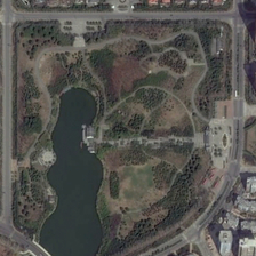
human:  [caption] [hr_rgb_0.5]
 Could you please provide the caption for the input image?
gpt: Some roads are around the park with green plants and ponds.

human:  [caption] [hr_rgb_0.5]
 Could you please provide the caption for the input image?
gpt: Several roads are around a park with some green plants and a pond.

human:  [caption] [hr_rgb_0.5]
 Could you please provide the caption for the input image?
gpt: There are many green plants and ponds around the park.

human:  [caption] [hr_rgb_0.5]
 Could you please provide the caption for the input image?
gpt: There are several roads around the park. There are some green plants and a pond in the park.

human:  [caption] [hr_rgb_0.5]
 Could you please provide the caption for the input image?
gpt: Several roads are To the REDOR of a Park with some green plants and a lake.